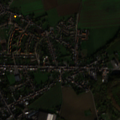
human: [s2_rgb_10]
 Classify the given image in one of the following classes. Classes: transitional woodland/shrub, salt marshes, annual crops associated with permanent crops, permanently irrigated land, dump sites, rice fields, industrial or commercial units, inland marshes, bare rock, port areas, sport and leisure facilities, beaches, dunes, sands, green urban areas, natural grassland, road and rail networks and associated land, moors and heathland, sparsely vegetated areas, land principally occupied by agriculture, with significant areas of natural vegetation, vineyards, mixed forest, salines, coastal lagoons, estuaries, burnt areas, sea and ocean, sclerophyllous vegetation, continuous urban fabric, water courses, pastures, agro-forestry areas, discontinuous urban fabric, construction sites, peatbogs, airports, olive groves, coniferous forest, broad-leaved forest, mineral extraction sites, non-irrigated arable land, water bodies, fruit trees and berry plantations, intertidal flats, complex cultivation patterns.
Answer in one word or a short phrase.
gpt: discontinuous urban fabric, non-irrigated arable land, moors and heathland